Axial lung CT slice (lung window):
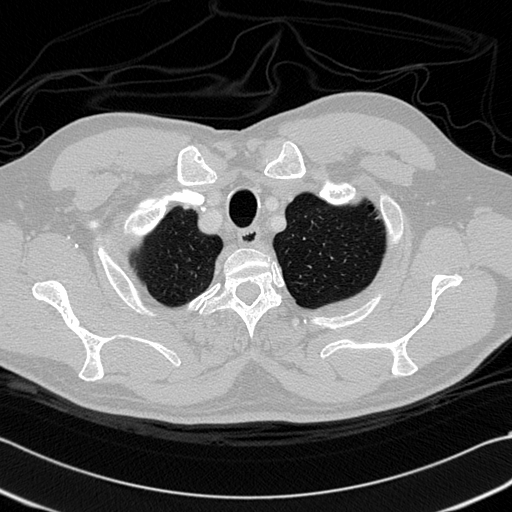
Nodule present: no